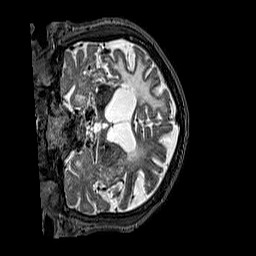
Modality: T2w
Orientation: coronal
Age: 58
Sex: male
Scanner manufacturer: siemens
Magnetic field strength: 3 T
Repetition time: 3.2 s
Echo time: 0.567 s